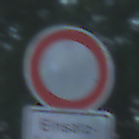
Verkehrszeichen: VerbotFahrzeugeAllerArt
Zusatzzeichen unten: BesondereFahrzeugeUndTransportgueter3
Umgebung: Outdoor, RoadRail
Tageszeit: MorningAfternoon
Wetter: Clear
Licht: Natural
Jahreszeit: NotSpecified
Kontrast: HighContrast